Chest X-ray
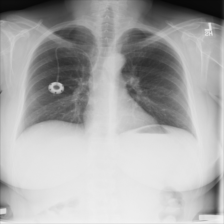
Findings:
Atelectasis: negative
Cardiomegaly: negative
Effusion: negative
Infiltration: negative
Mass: negative
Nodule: negative
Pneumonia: negative
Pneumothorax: negative
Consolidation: negative
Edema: negative
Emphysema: negative
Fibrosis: negative
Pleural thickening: negative
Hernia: negative